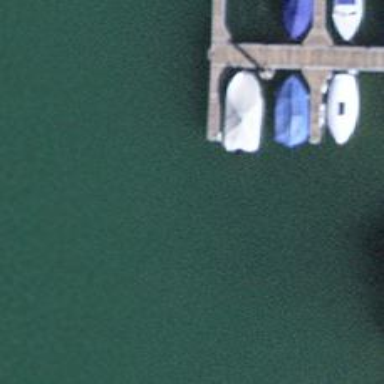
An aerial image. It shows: Man-made pier.